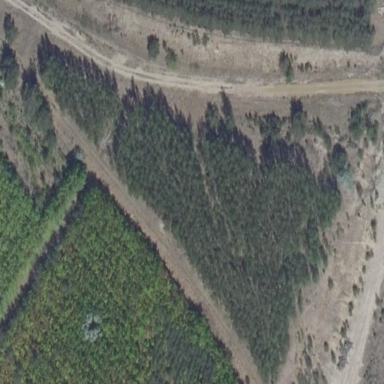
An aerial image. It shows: Forest area.